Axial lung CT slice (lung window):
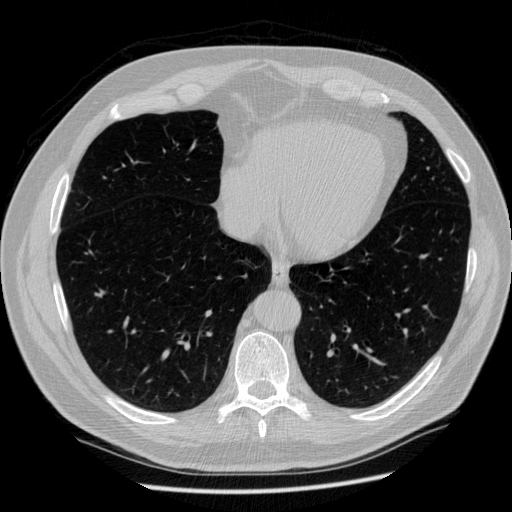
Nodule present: no